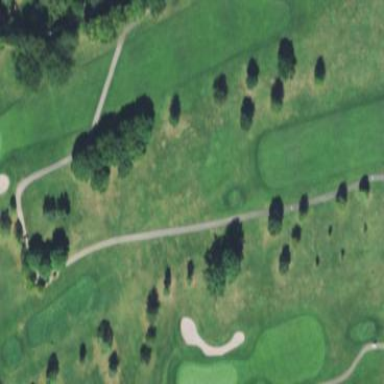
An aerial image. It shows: Scenic golf fairway.